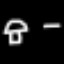
Label: mushroom